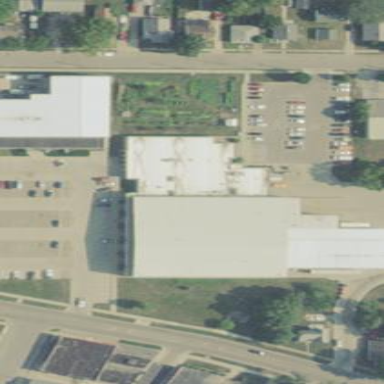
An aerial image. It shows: Gabled building which is food bank.